Question: Been looking for a solution to what seems like a relatively simple problem. I have a kml layer loaded into google maps. It outputs as a within the dom and I have been able to identify its location.
What I want to do is simply change the opacity. I have tried using simple css targeting and that doesn't seem to work.
I have also tried to add a class to the function calling the kml layer in javascript (however my knowledge of javascript is rudimentary at best)
None of the answers to the other questions directly apply (or at least I cant see how they would)
here is my code: adding the kml layer and below that the div it outputs to in the dom.
KML add -
'var geoLayer = new google.maps.KmlLayer('http://www.tijaniogunlende.com/dataviz/doc.kml'); geoLayer.setMap(map); geoLayer.addClass( "overlay" );'
and the DOM output -

By the way, it works just fine when I edit the css directly in chrome, but since it's styled inline I cant pinpoint where to insert the css in my code, nor can I target the element properly. At this point I'd prefer a javascript solution.
Please Help.
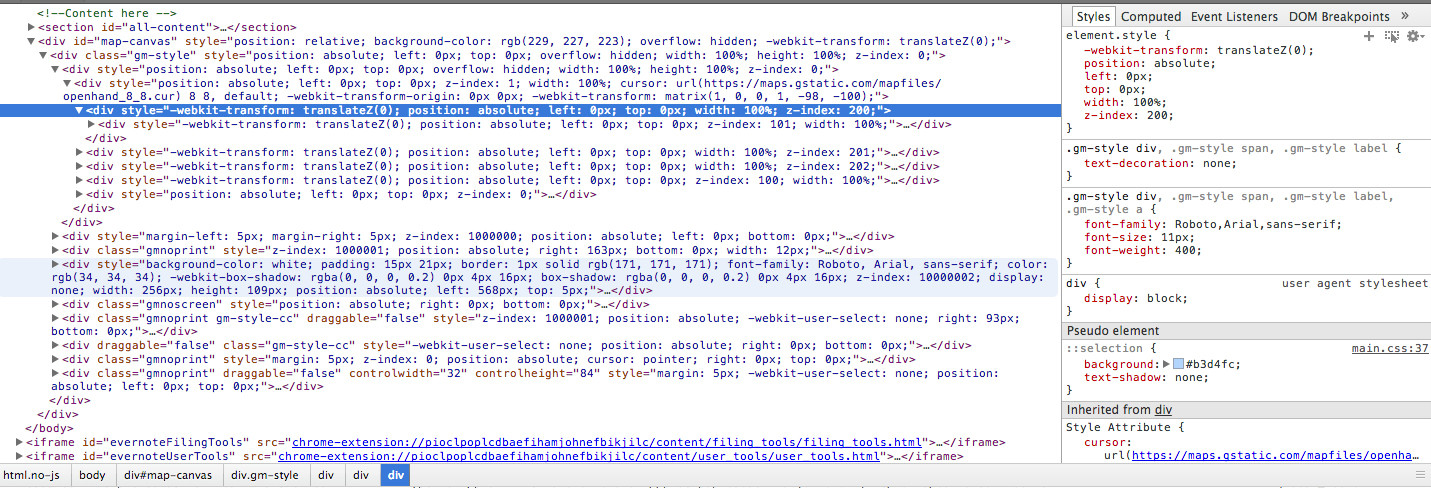
Answer: There is no implemented method that returns a pointer to the DOMNode that contains the elements of the layer.
But in this case, where all the GroundOverlays will be loaded from the same address, you may use a CSS-attribute-selector to apply a custom styling for the images, e.g.:
'''
img[src^="http://gisatnrel.nrel.gov/"]{
opacity:.5;
}
'''